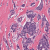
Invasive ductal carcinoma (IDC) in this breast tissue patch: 1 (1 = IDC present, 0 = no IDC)